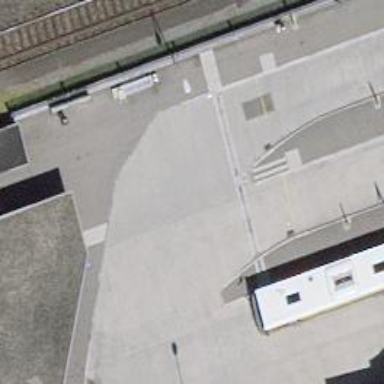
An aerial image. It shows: Asphalt footway.